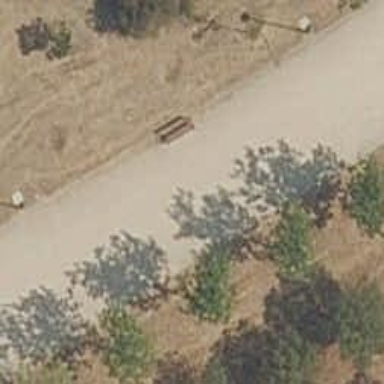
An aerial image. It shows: Bench for seating.